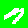
Digit: 7